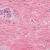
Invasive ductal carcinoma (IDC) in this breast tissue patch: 0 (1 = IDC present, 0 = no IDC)